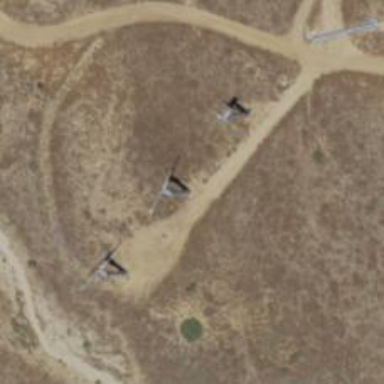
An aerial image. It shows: Wind power generator with wind turbines.